Field crop: maize
Growth stage: 1
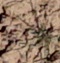
Species: lolium